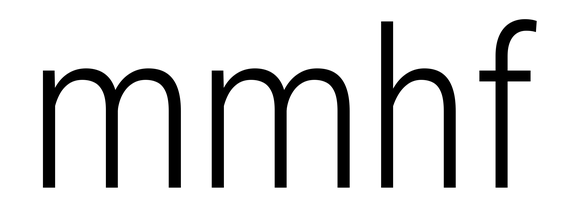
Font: Roboto_Condensed_Light